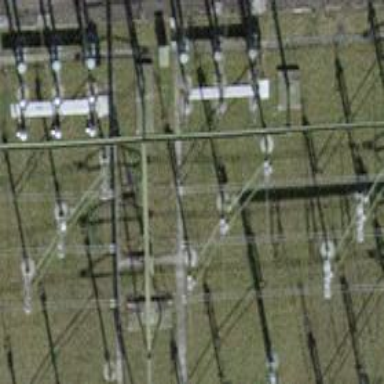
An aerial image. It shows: Switch used for power control.